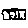
Label: car